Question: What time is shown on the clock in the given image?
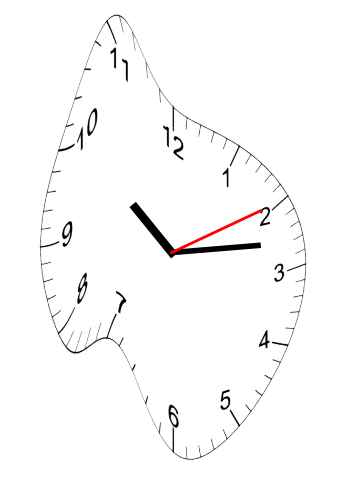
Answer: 10:13:10